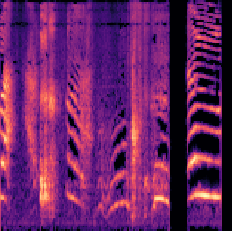
Sound class: Baby cry